Interaction volume radius: 10 \u00c5
Interaction volume height: 50 \u00c5
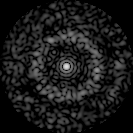
Disorder parameter: 0.8306